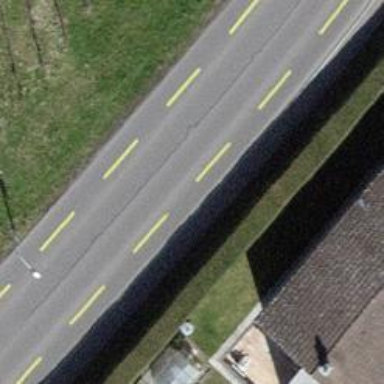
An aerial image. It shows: Secondary road with designated cycle lane.